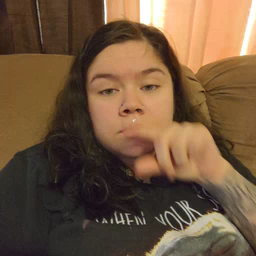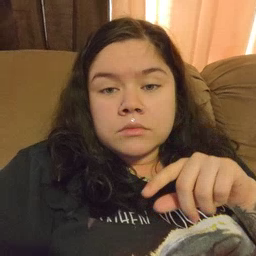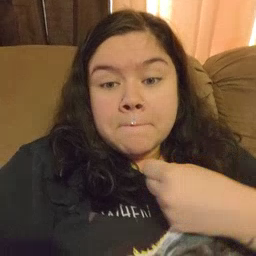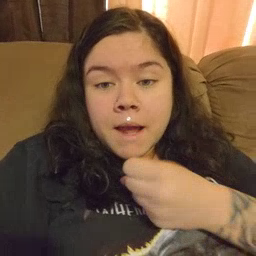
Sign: make